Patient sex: F
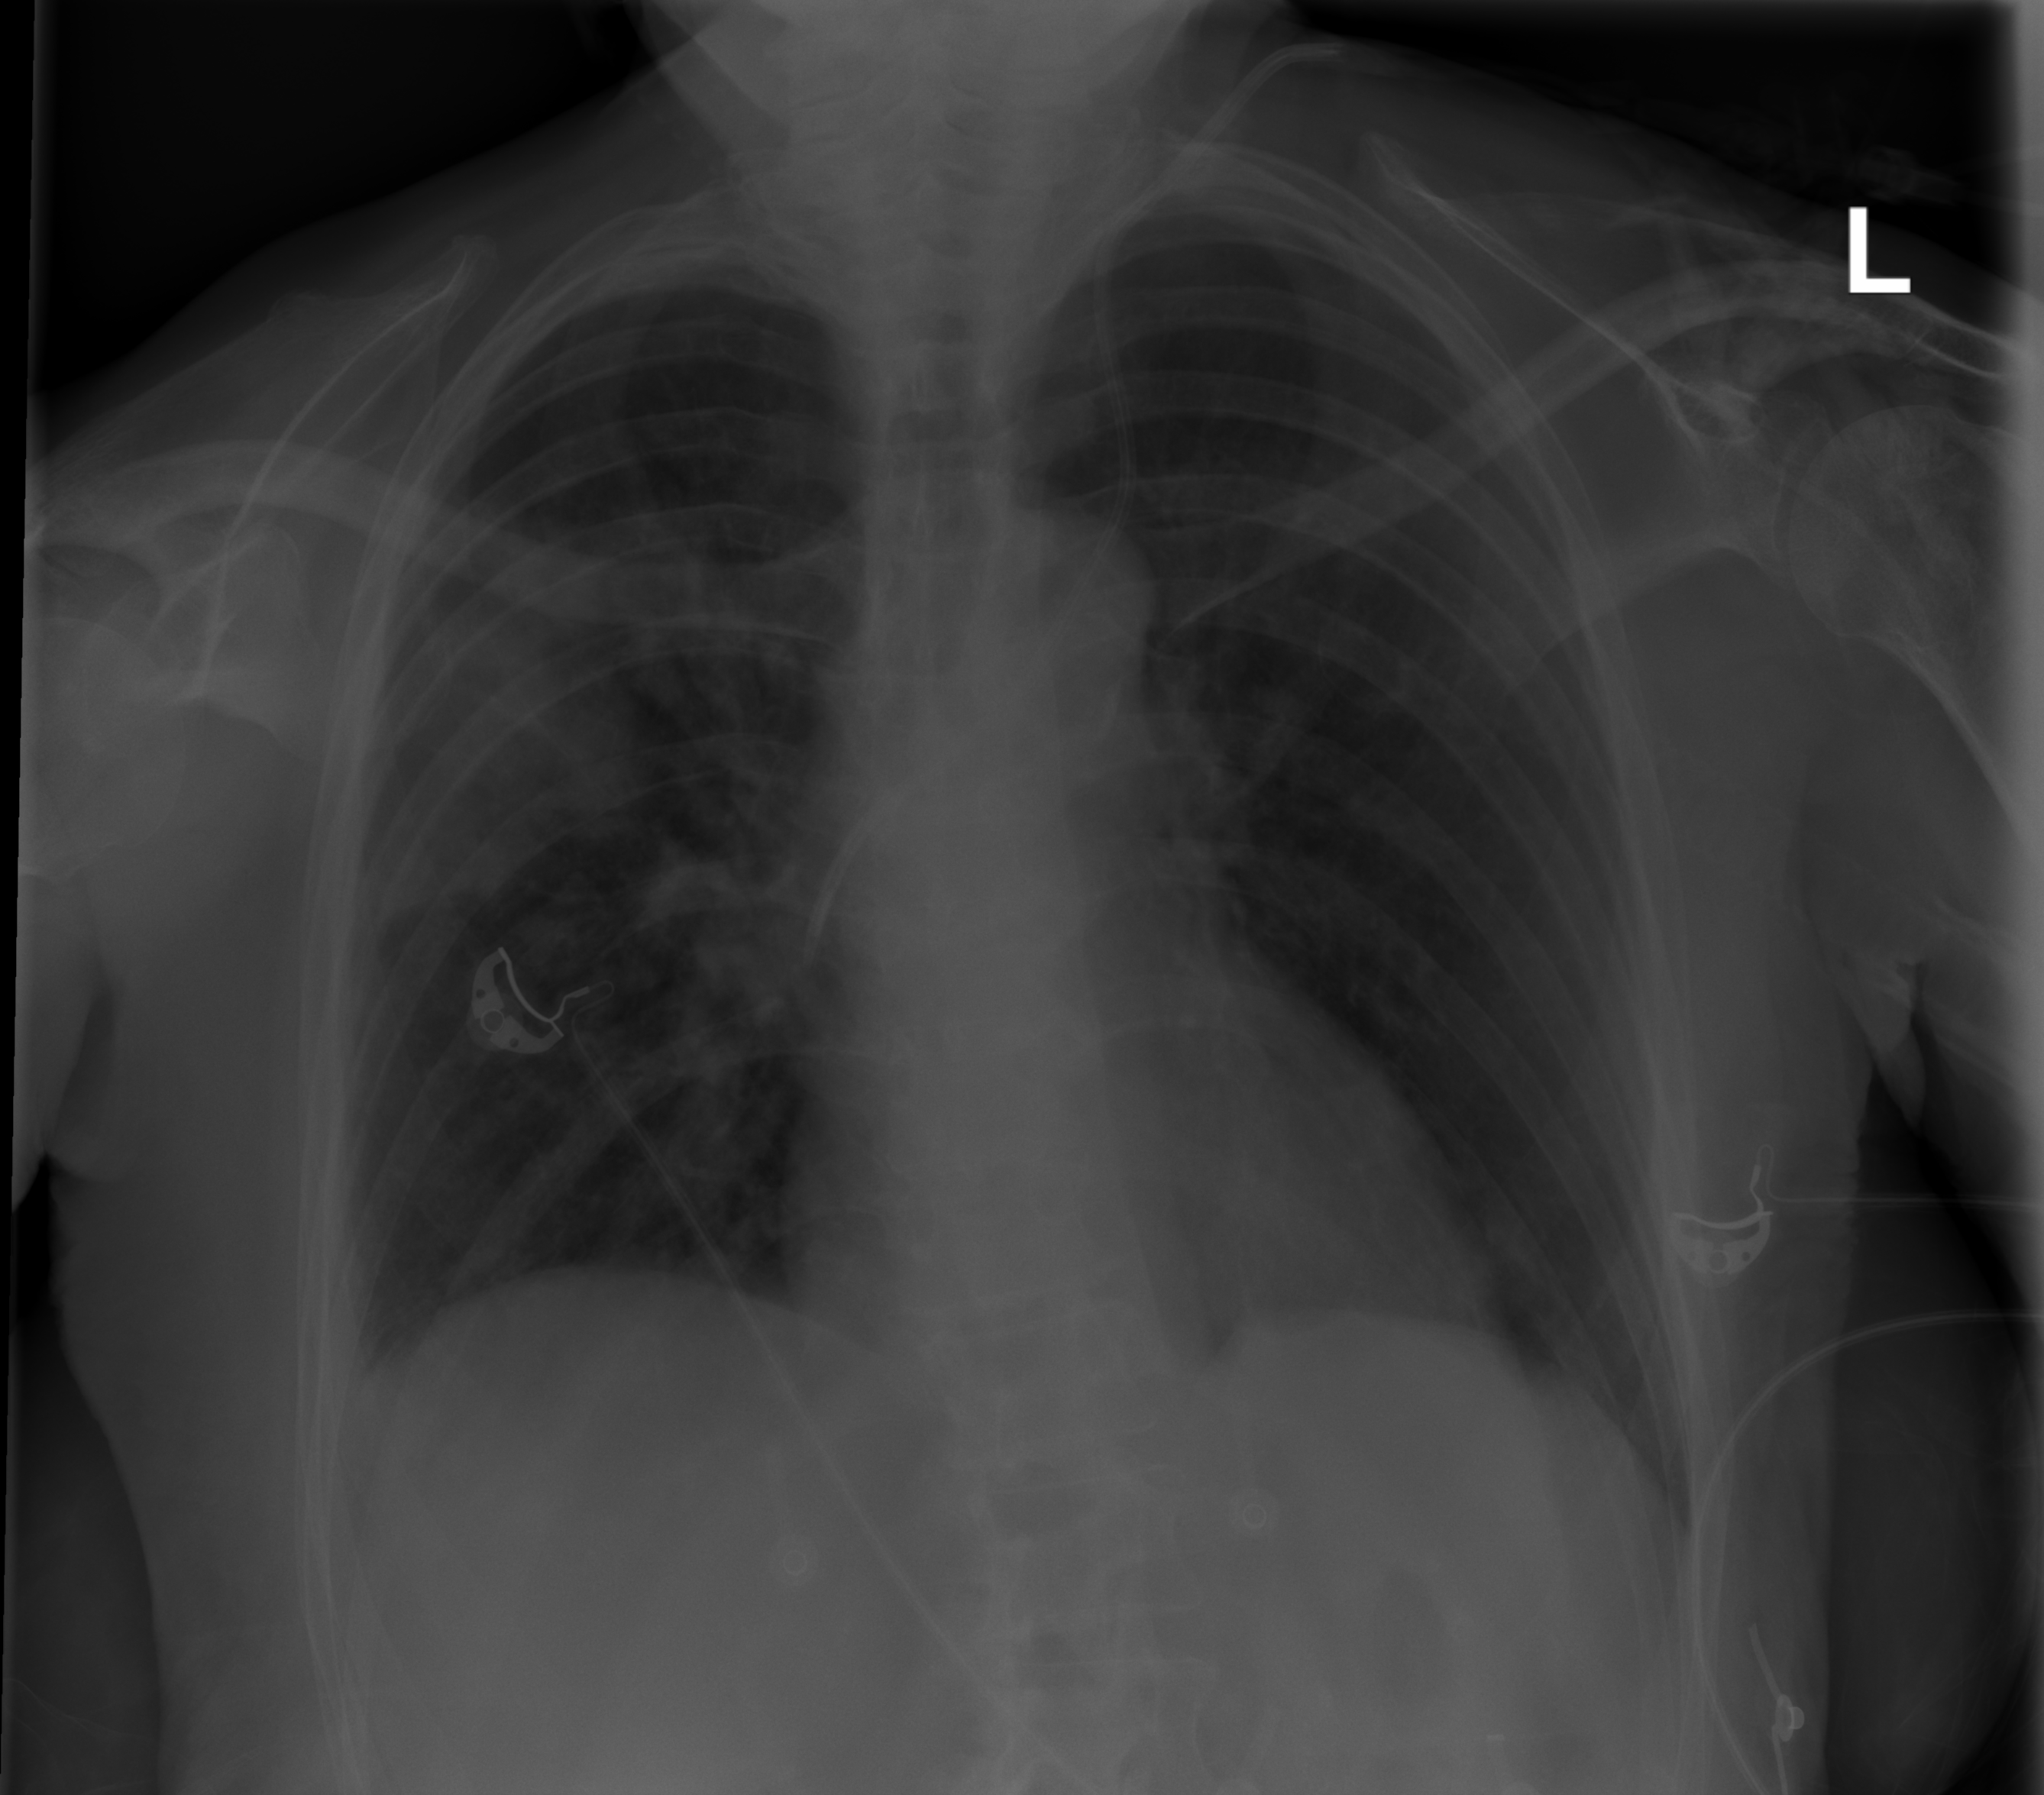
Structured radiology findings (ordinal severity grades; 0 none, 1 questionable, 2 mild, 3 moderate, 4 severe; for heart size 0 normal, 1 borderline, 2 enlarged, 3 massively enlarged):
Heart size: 0
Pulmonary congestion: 0
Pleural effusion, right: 2
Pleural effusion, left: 0
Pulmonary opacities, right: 3
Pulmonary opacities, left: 0
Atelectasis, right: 0
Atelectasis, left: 0